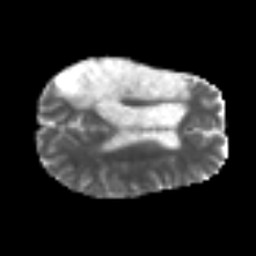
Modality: MD
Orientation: axial
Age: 54
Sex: male
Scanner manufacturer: siemens
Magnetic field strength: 3 T
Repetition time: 6.1 s
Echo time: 0.101 s